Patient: sex F, age 72
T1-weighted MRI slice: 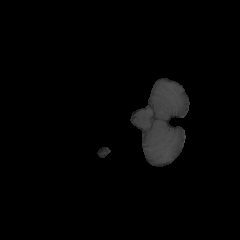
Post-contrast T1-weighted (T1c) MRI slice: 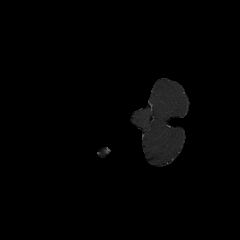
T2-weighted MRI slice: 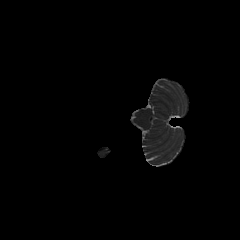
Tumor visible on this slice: no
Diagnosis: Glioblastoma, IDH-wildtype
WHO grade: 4